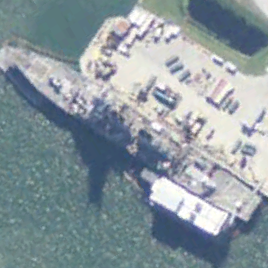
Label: cruiser